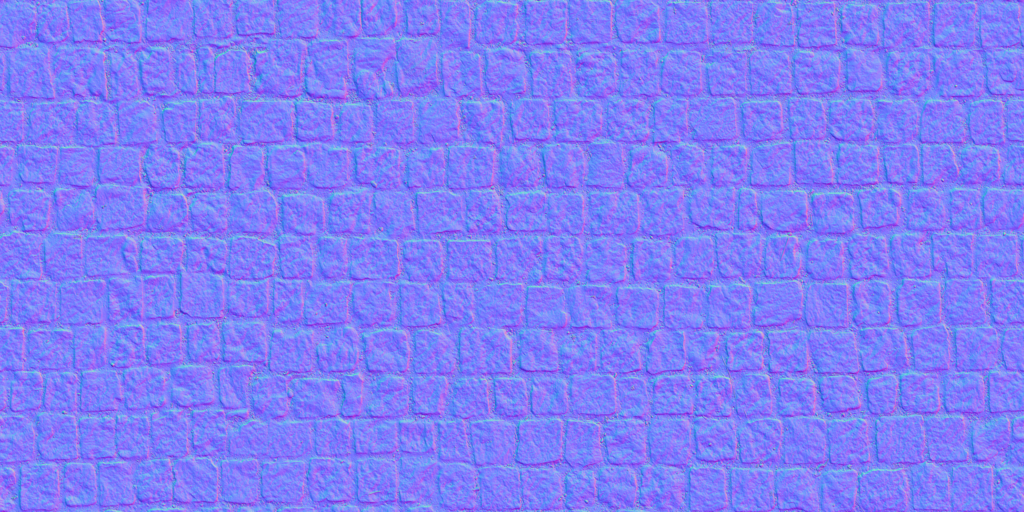
Texture map type: NormalGL